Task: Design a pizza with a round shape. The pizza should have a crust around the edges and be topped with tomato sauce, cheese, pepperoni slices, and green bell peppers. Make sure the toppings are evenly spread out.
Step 168:
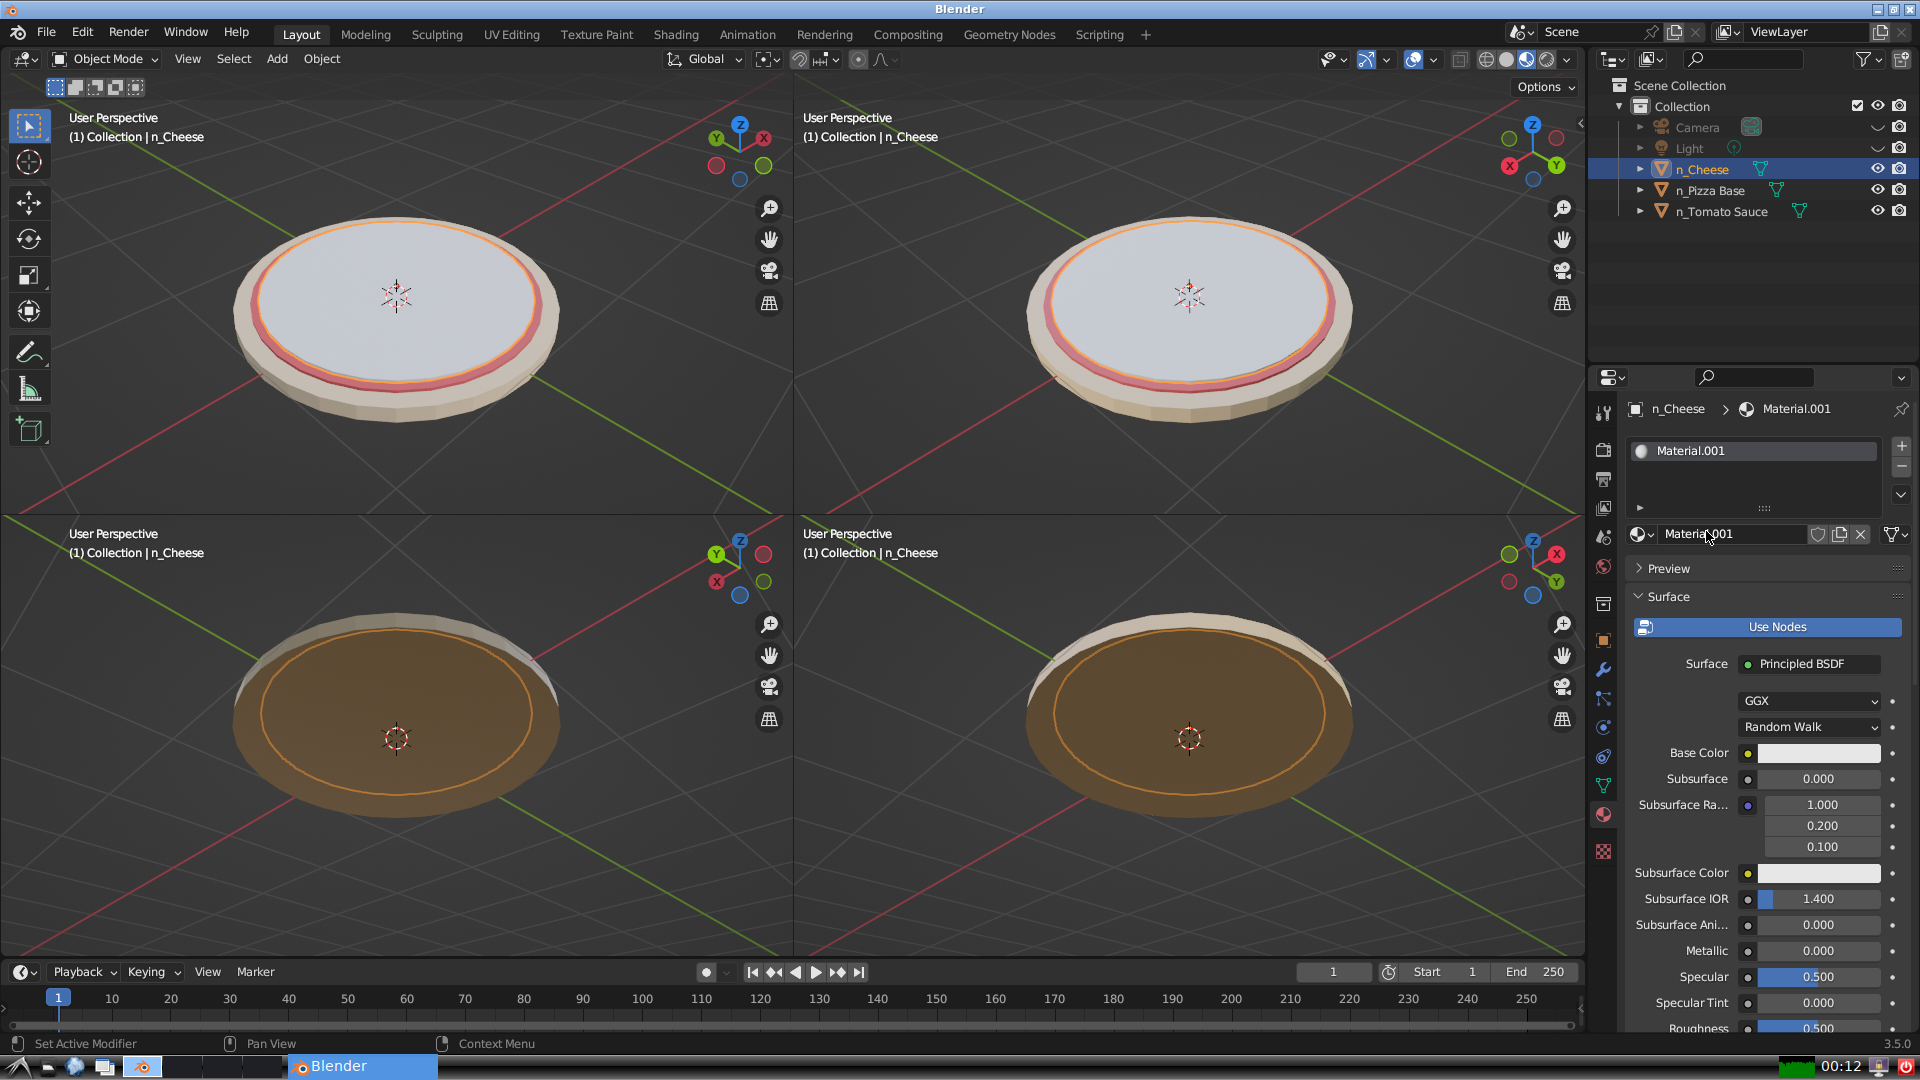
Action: click: no